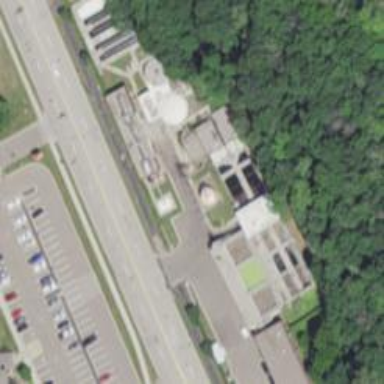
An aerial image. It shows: Wastewater plant.